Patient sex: M
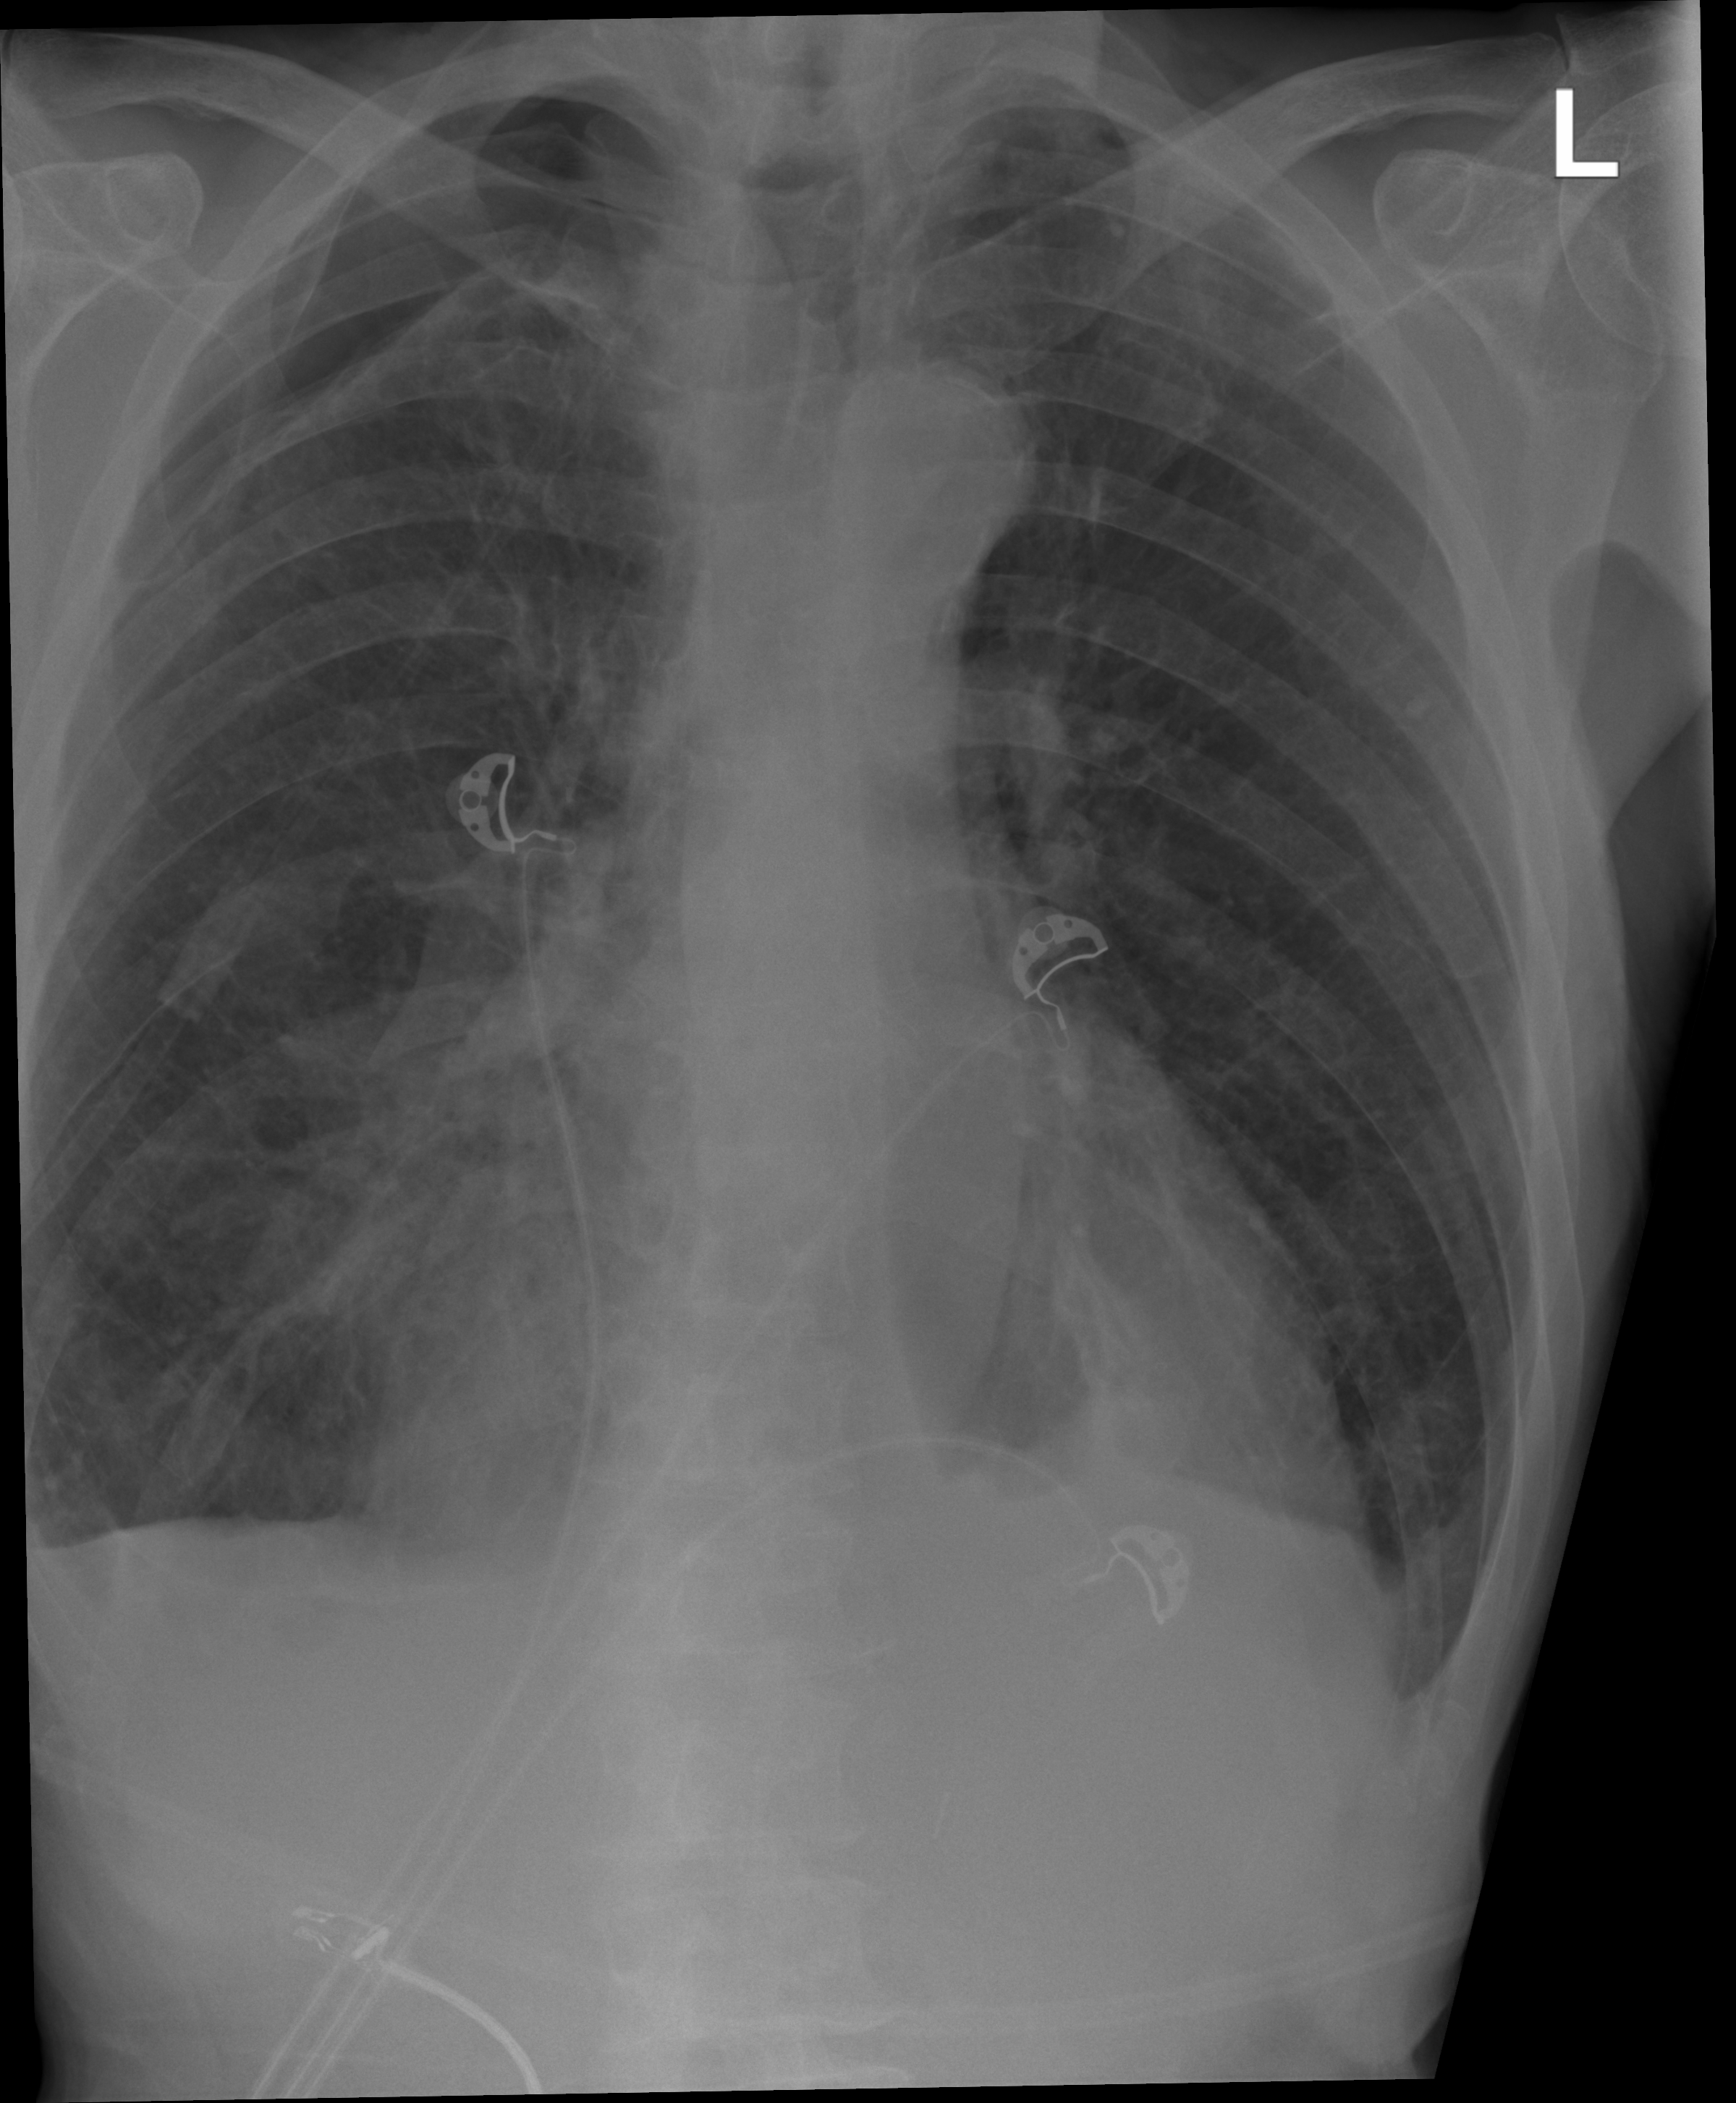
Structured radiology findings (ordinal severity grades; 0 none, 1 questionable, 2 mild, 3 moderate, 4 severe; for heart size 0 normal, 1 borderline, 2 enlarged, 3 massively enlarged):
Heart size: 2
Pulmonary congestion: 0
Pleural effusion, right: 0
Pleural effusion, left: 0
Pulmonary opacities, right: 0
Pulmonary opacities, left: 0
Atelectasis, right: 2
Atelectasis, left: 2